Interaction volume radius: 5 \u00c5
Interaction volume height: 15 \u00c5
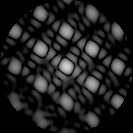
Disorder parameter: 0.04415